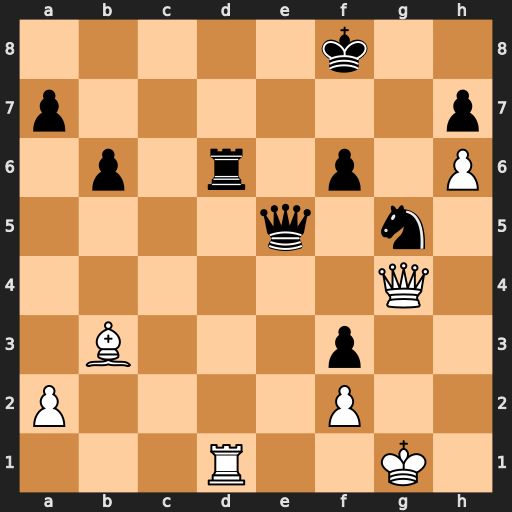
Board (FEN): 5k2/p6p/1p1r1p1P/4q1n1/6Q1/1B3p2/P4P2/3R2K1
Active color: w
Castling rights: -
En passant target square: -
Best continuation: Qc8+ Qe8 Qxe8+ Kxe8 Rxd6